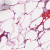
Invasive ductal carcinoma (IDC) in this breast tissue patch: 0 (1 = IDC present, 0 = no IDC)